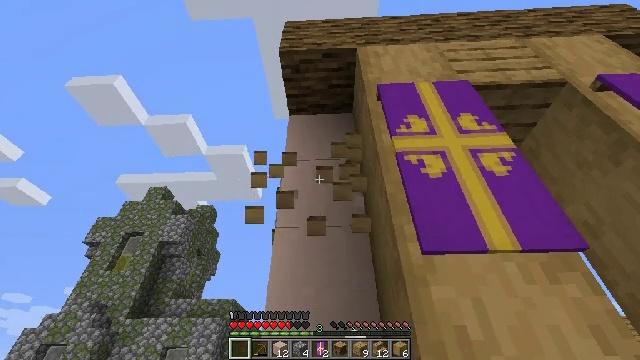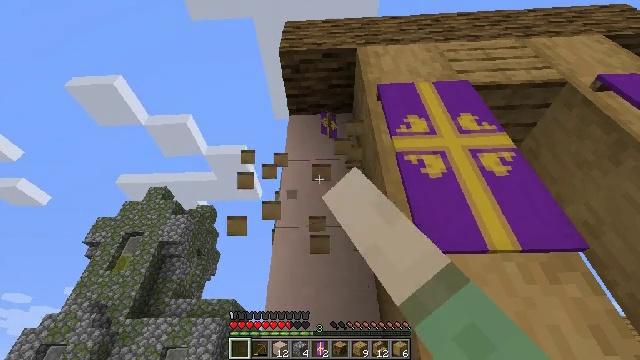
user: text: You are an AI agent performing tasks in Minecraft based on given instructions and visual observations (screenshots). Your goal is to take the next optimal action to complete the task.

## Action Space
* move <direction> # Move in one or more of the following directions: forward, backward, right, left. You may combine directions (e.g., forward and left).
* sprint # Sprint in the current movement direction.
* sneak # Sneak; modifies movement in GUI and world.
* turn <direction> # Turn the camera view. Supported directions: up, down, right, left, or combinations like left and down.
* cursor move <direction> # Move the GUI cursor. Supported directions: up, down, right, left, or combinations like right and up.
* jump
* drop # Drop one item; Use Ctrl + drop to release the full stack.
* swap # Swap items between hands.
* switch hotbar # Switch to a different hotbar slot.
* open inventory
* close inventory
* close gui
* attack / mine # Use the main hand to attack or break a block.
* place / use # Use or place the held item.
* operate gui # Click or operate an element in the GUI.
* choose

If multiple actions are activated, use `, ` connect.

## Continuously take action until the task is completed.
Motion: motion action
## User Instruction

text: Remove the purple wall banner.
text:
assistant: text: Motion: no_op
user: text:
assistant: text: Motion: no_op